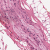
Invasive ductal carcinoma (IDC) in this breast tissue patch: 0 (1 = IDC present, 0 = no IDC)